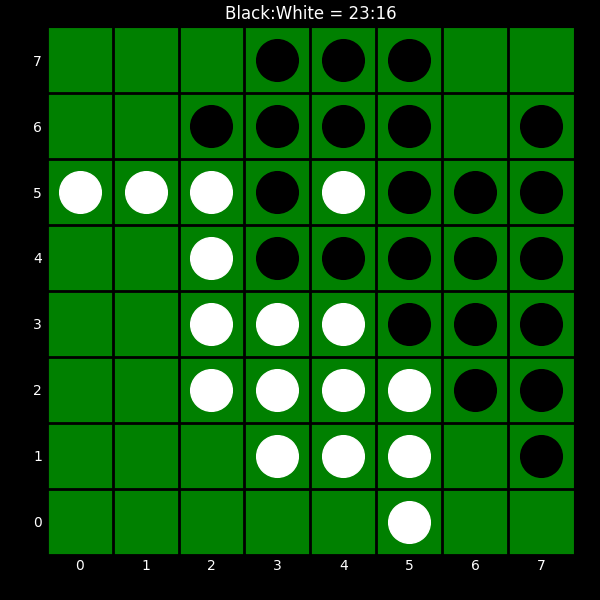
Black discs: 23
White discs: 16